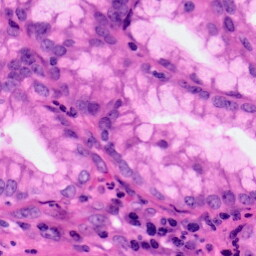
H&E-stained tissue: Pancreatic